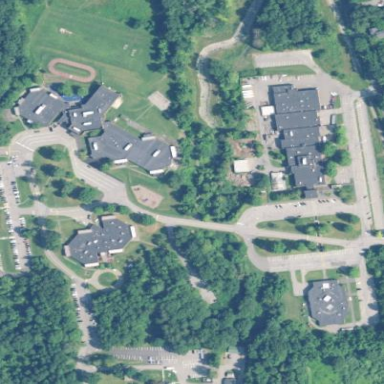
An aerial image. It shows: School.